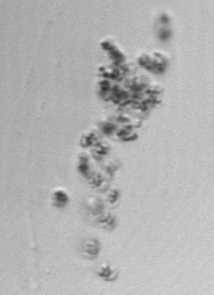
Label: Phaeocystis